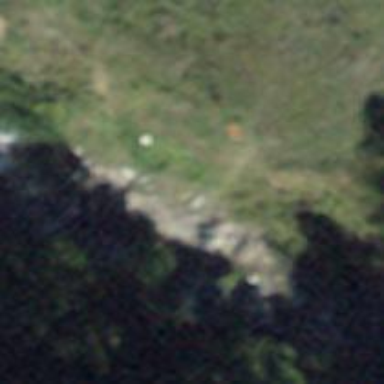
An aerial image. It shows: Pole with roof-covered pipeline marker.